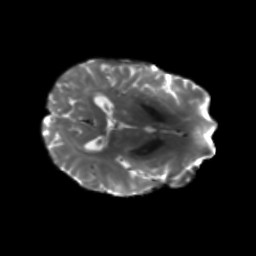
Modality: T2w
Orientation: axial
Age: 71
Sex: female
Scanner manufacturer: siemens
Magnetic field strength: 3 T
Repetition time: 5.25 s
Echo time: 0.08 s